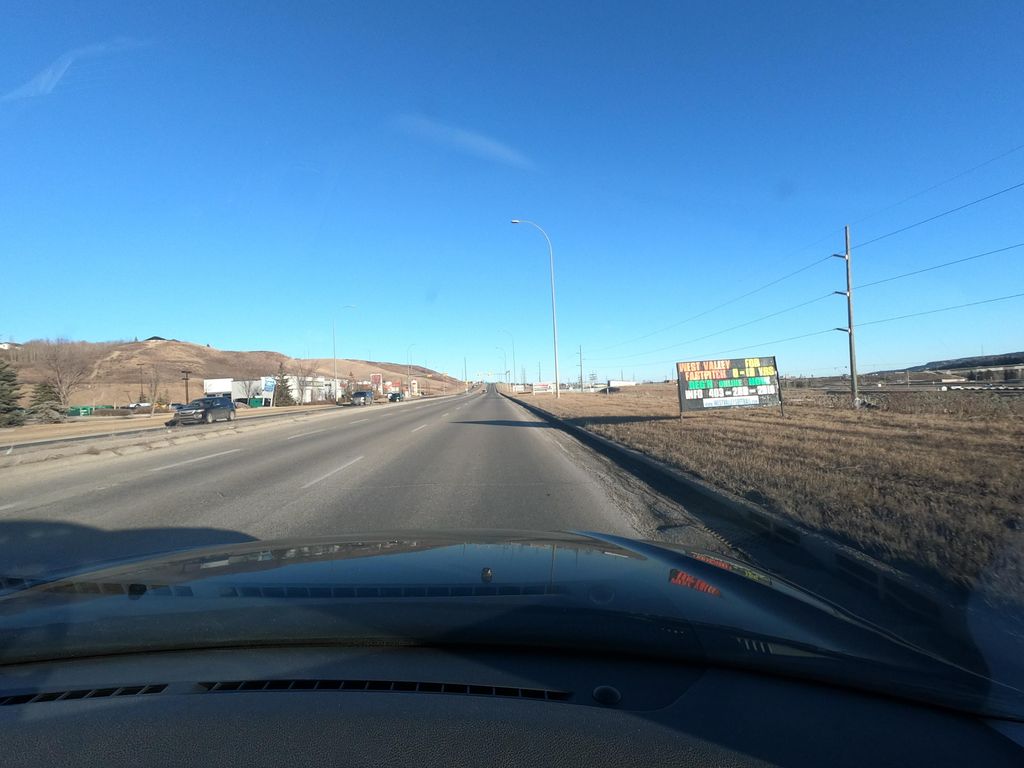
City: calgary